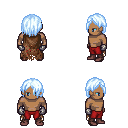
a pixel art fantasy rpg character, male body template, human, dark skin, brown tattered cape, red pants, white cyan bangs hairstyle, metal gloves, maroon shoes, four views (front, back, left, right), 2x2 character sprite sheet, small pixel art, hard edges, no anti-aliasing